Question: Is there a way in which I can change the button color and preserve the Windows VisualStyle? I want to create a button that looks like checkBox2 (color and style)

'''
this.button2.BackColor = System.Drawing.SystemColors.GradientActiveCaption;
this.button2.UseVisualStyleBackColor = false; //if true, BackColor gets ignored
'''
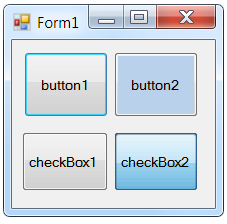
Answer: No, not really. This kind of button background is drawn by VisualStyleRenderer.DrawBackground(). Which in turns pinvokes DrawThemeBackground(). These methods don't take a color. None is needed because the color is already specified in the theme.
Simulating the appearance with a LinearGradientBrush is your only real hope. Note that custom drawing a button is quite difficult, all the code is internal and no owner-draw is provided.
Consider using an image.